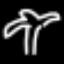
Label: palm tree